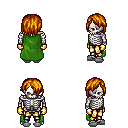
a pixel art fantasy rpg character, male body template, skeleton, green cape, gold greaves, dark blonde bangs hairstyle, gold gloves, white slippers, four views (front, back, left, right), 2x2 character sprite sheet, small pixel art, hard edges, no anti-aliasing